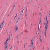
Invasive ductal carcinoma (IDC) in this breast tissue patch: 1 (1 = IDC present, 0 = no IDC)